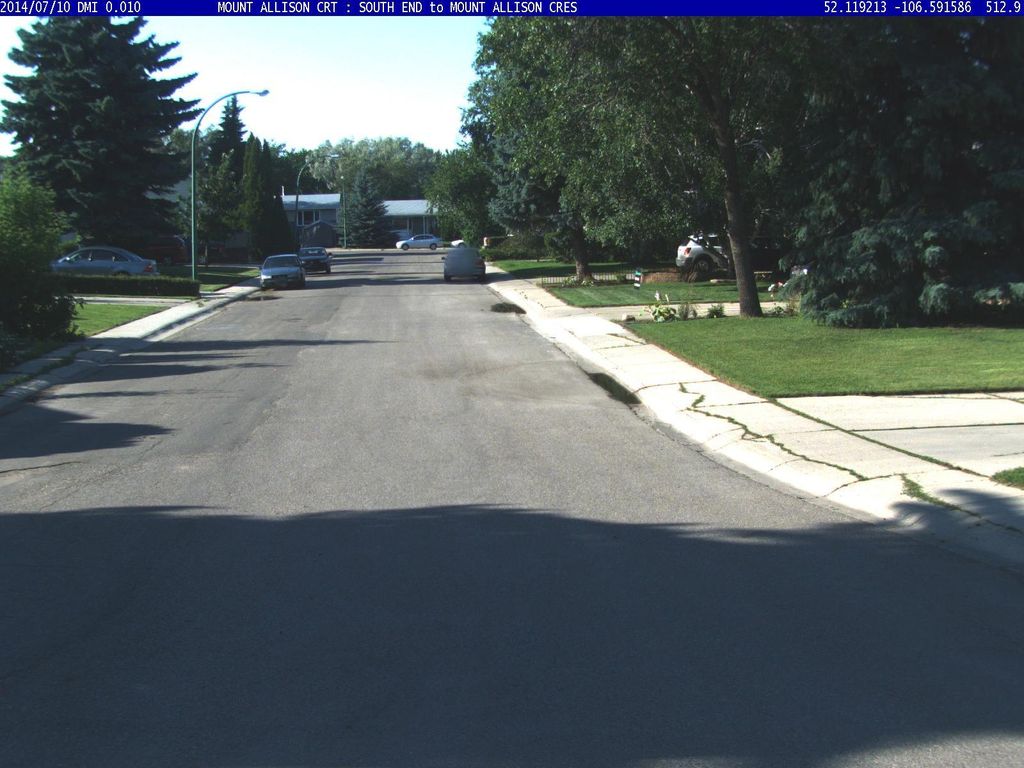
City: saskatoon